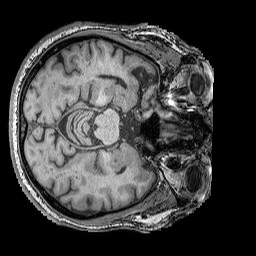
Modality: T1w
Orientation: axial
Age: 69
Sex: male
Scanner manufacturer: siemens
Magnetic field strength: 3 T
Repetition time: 2.25 s
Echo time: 0.00411 s